Field crop: maize
Growth stage: 2
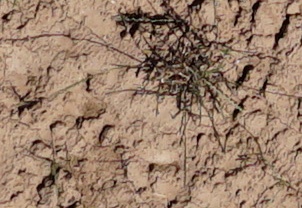
Species: lolium